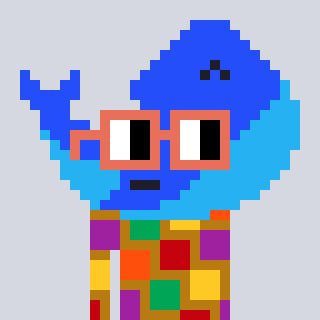
a pixel art character with square orange glasses, a whale-shaped head and a gold-colored body on a cool background